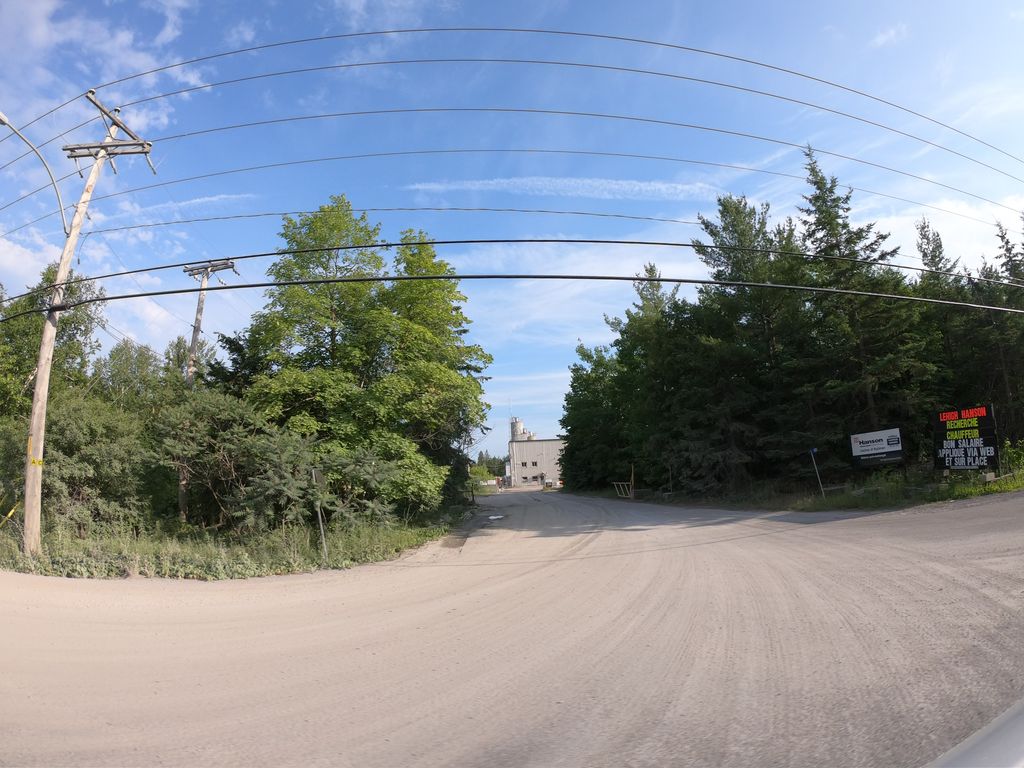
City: ottawa-gatineau